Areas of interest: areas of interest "Sport and cultural"
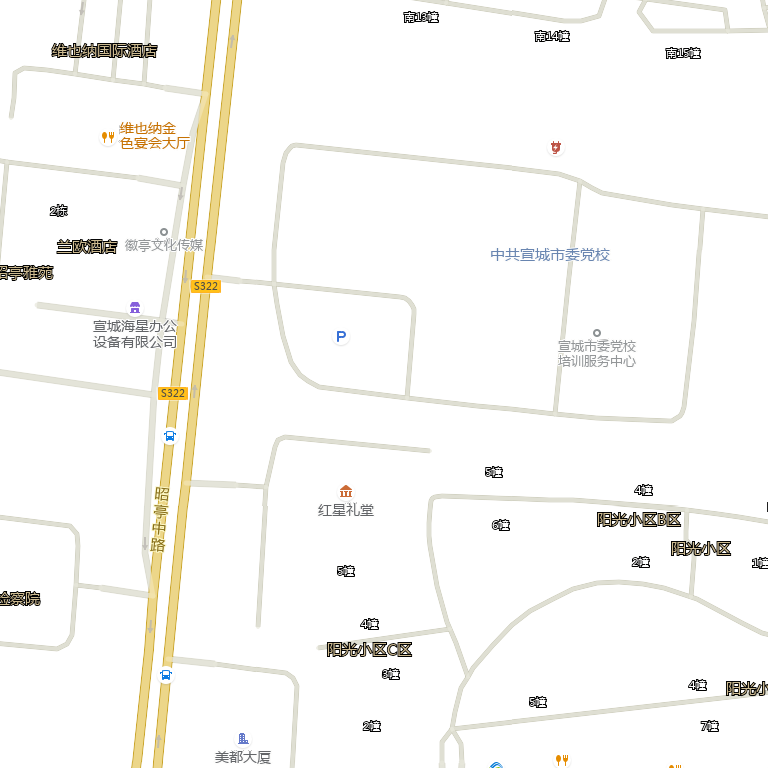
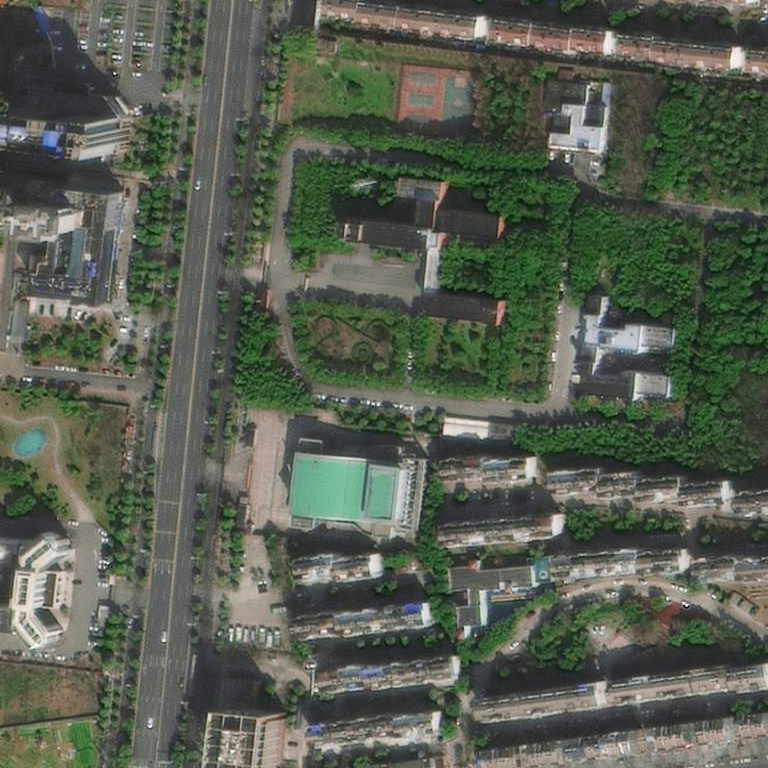